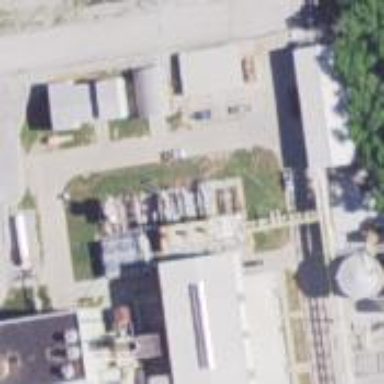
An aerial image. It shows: Power plant.